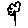
Label: flower